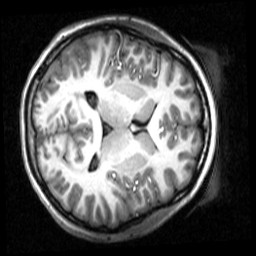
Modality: T1w
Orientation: axial
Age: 24
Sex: female